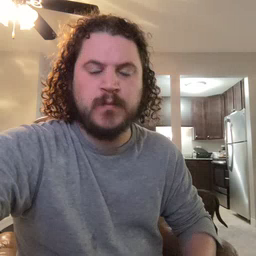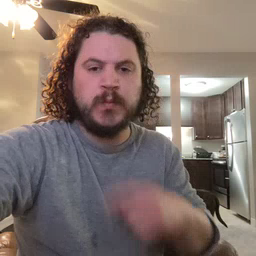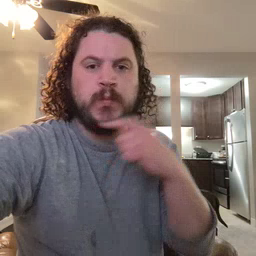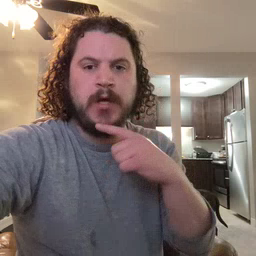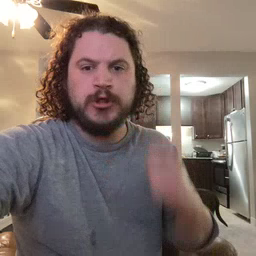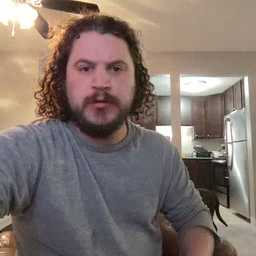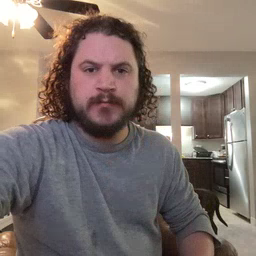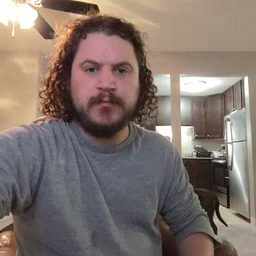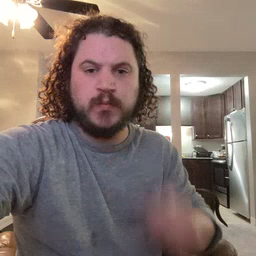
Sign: dryer